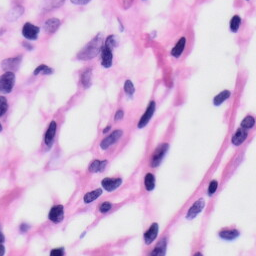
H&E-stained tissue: Skin